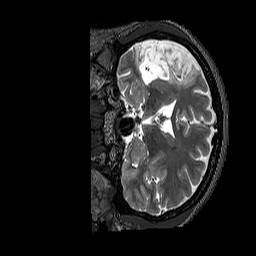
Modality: T2w
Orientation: coronal
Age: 36
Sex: female
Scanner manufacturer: siemens
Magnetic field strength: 3 T
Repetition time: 3.2 s
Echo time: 0.567 s